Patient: sex F, age 75
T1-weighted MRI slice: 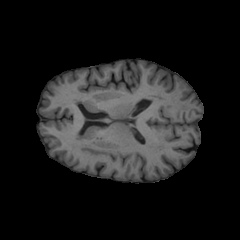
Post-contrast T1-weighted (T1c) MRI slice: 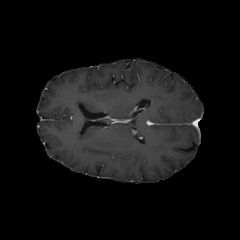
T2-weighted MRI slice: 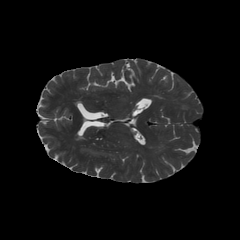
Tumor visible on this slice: no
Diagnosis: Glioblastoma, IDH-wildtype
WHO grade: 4